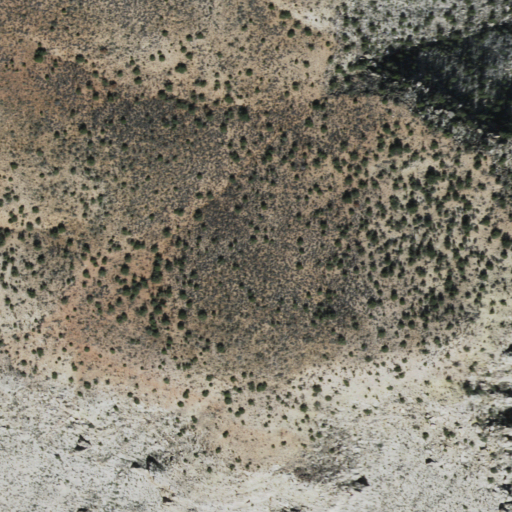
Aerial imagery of cliff(s) in Arizona named Mule Point containing only shrub